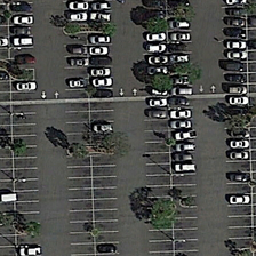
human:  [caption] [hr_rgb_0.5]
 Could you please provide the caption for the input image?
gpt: many green plants and all kinds of cars in it .

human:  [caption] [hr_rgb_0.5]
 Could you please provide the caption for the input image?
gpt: This is a parking lot with lots of cars in the middle.

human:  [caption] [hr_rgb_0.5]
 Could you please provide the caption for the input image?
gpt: is a parking lot with many cars in the middle.

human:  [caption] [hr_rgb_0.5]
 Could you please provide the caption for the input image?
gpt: There are many cars in the center.

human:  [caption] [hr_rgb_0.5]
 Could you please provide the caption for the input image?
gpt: It's a parking lot with lots of cars in the middle.